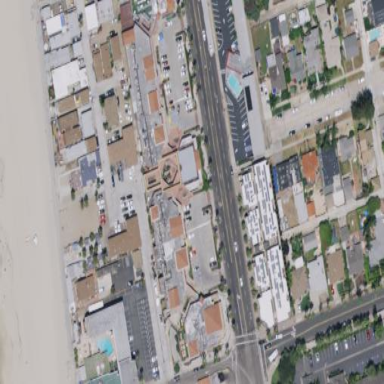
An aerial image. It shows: Commercial building.